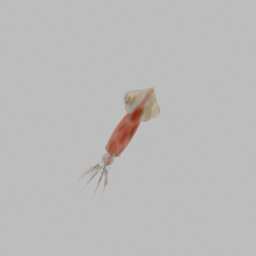
Label: animals